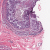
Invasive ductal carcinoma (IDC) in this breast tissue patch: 0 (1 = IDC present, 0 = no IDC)